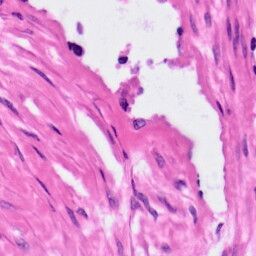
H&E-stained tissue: Ovarian